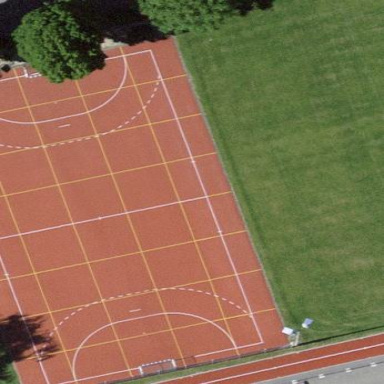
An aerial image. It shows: Multi-sport pitch with tartan surface.